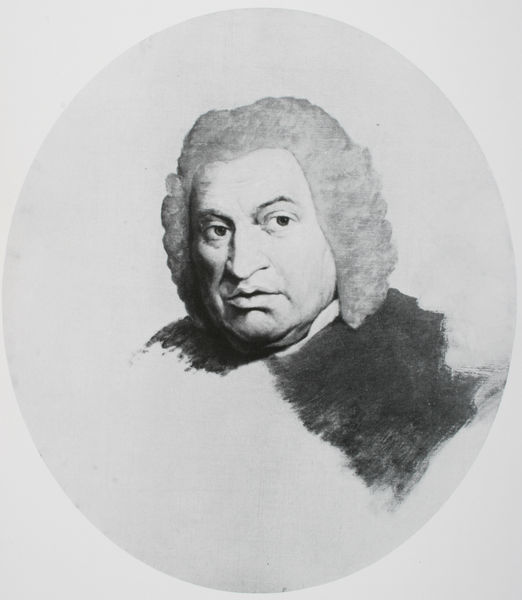
Titel: Dr. Samuel Johnson
Künstler: James Barry
Standort: London
Institution: National Portrait Gallery
Schlagwörter: kopf, mann, schatten, weiß, aquarell, grau, haar, licht, mund, nase, pastell, profil, schwarz, skizze, stirn, zeichnung, blick, malerei, alt, anzug, hemd, augen, barock, gesicht, kragen, rahmen, bildnis, portrait, porträt, haare, augenbrauen, kinn, lippen, locken, schräg, schultern, kreis, oval, rund, perücke, studie, grafik, graphik, monochrom, dick, ernst, brauen, büste, pupillen, mimik, wange, fett, laviert, medaillon, schwarz-weiß, radierung, bleistift, unvollendet, halbprofil, doppelkinn, halb, vorne, erschrocken, graues haar, enwurf, vorn, lippem, moliere, partrait, erkennbarkeit